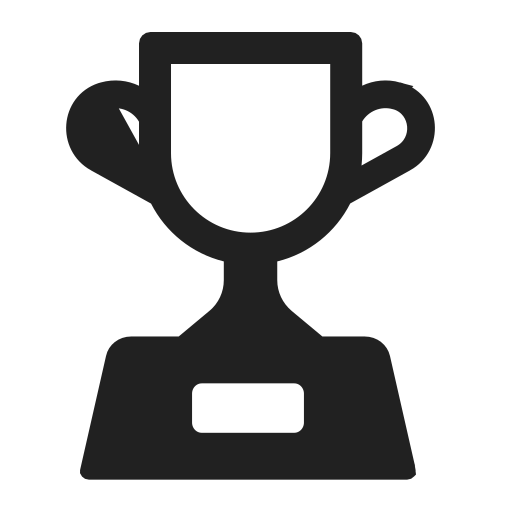
trophy high contrast